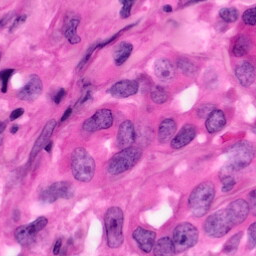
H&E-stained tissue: Pancreatic